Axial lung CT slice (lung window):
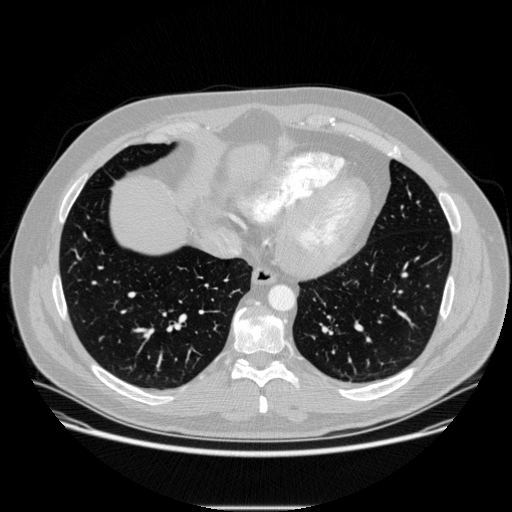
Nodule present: no